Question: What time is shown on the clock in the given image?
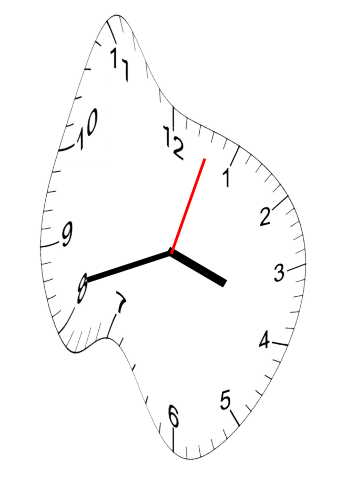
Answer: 03:42:03